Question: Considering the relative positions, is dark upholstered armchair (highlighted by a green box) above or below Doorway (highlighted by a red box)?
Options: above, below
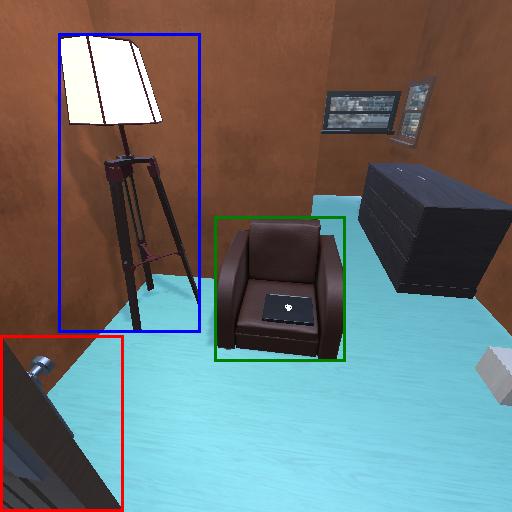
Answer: above